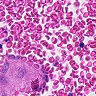
Metastatic tissue present: no